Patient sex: F
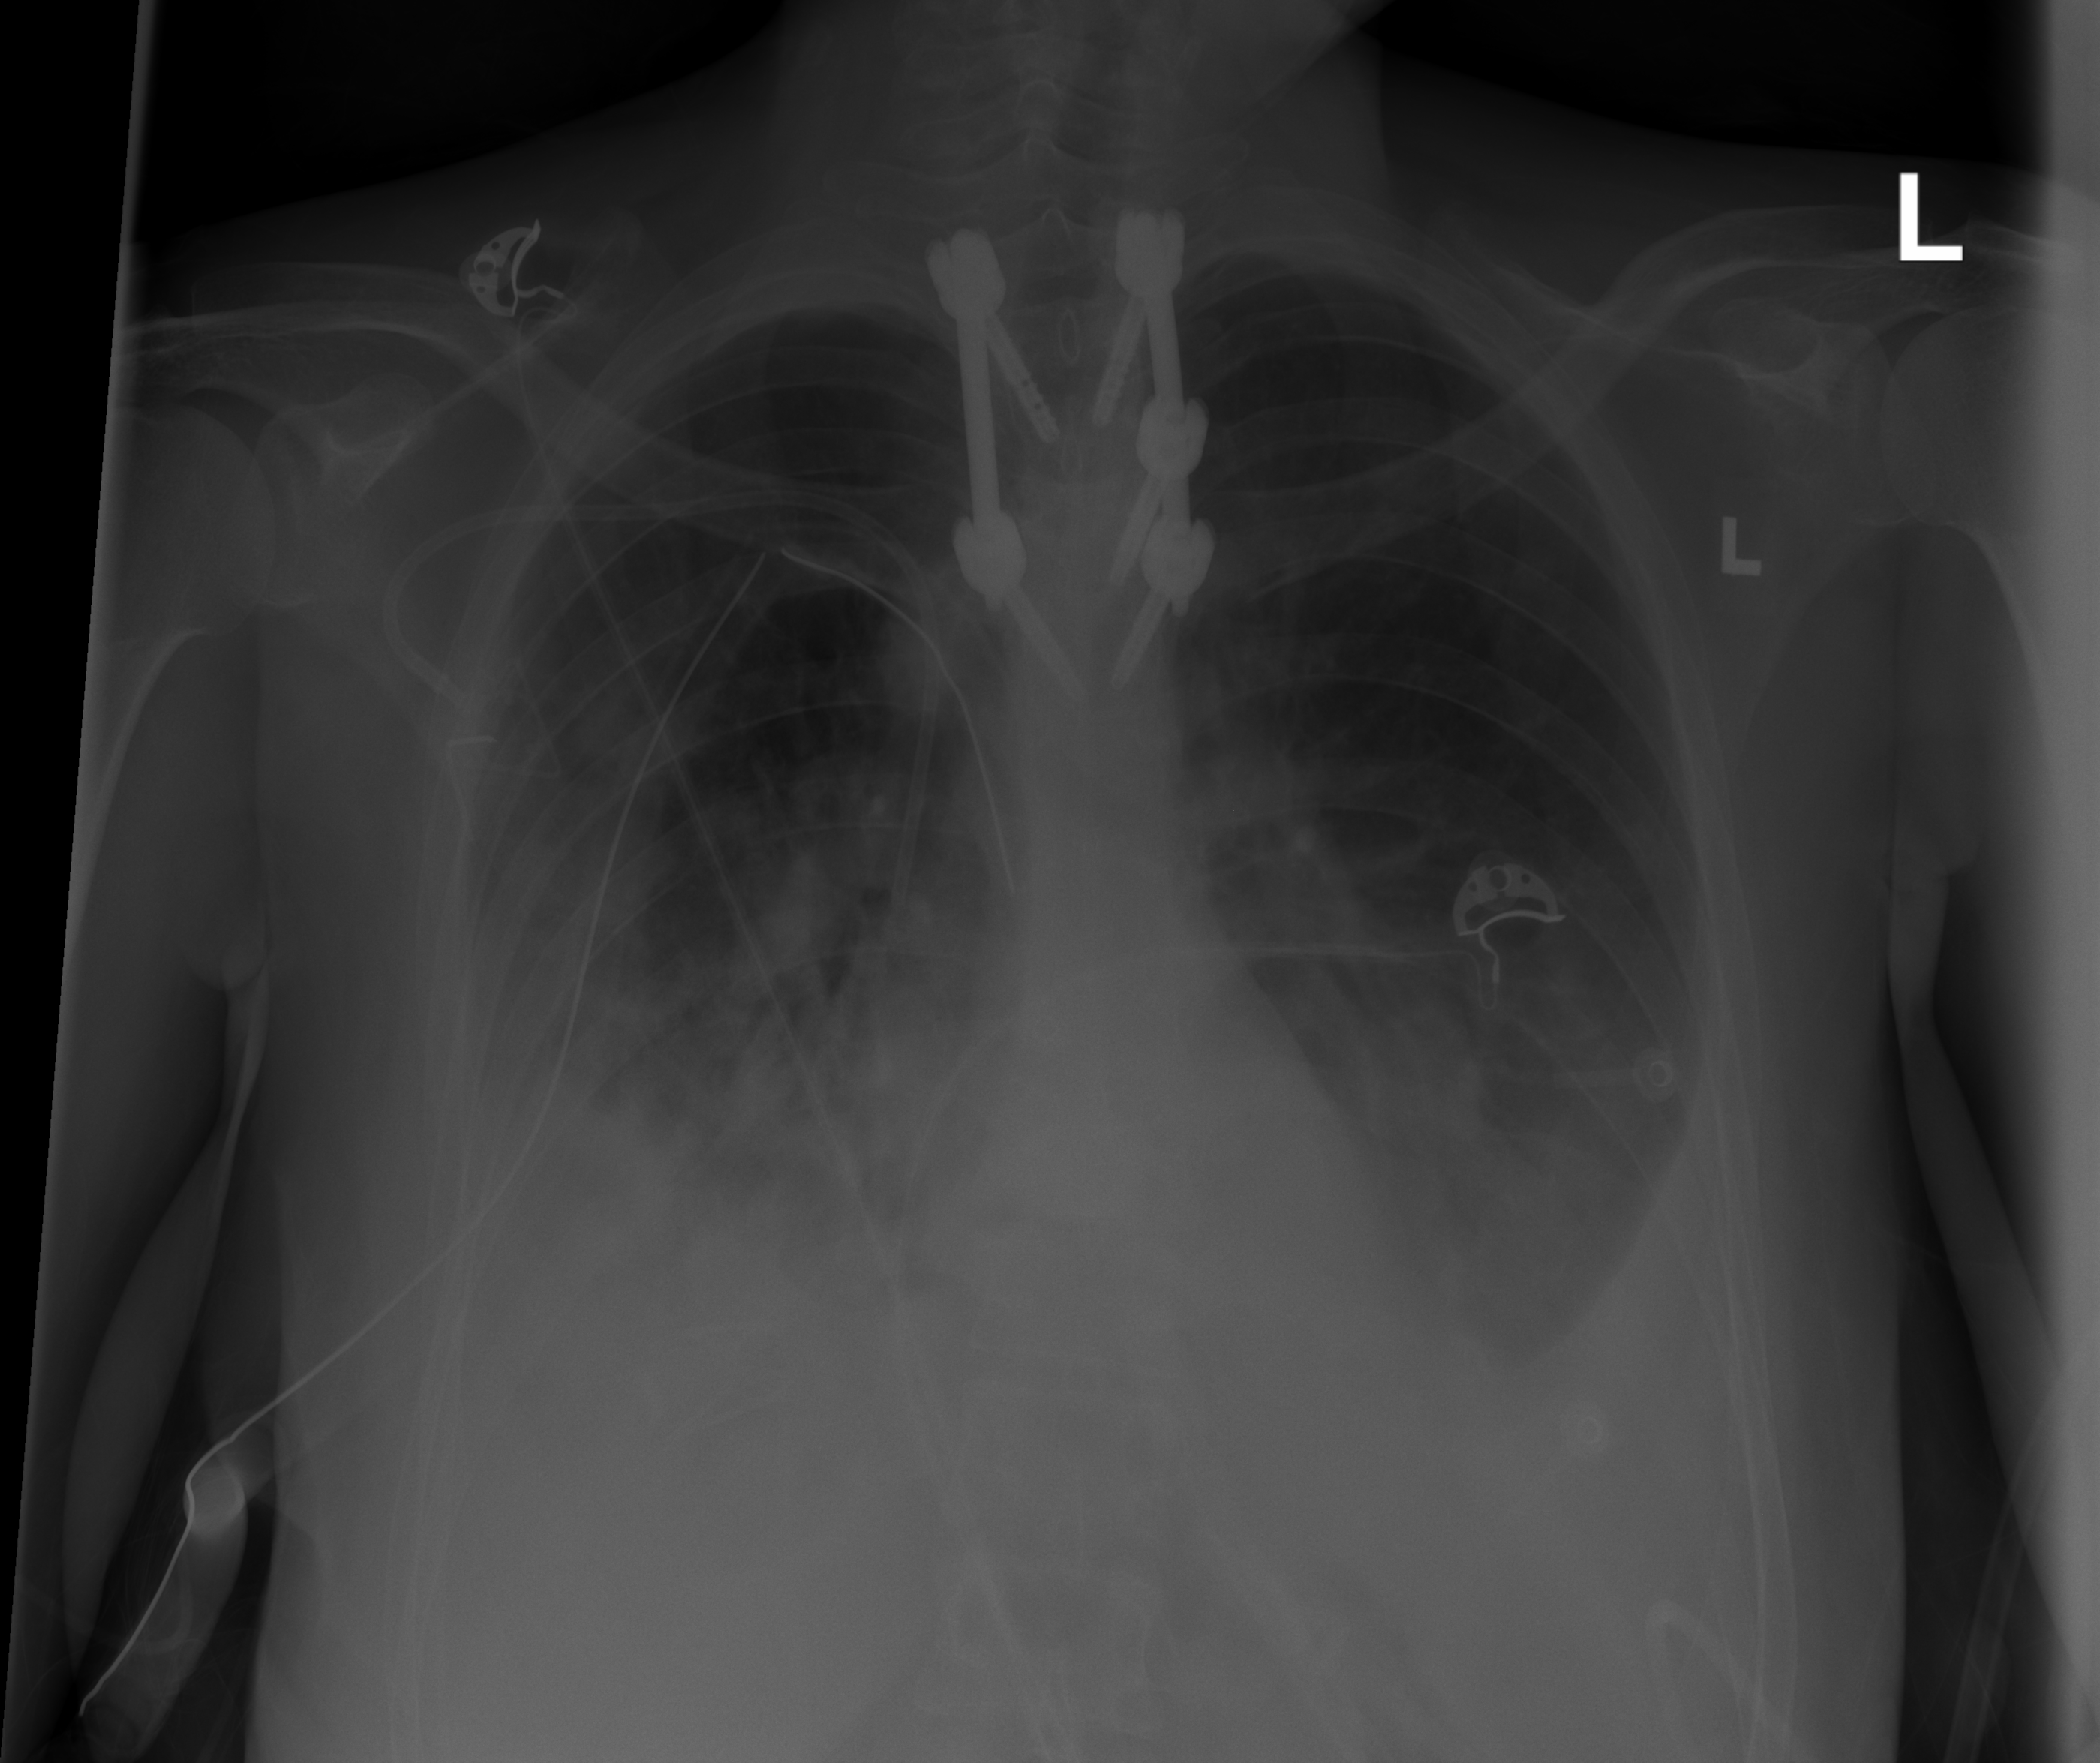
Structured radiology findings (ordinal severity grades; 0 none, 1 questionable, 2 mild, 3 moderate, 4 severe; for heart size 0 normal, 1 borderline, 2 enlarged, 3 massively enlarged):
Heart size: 2
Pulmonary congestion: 0
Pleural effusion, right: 2
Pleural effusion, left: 2
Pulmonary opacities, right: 2
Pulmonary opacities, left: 0
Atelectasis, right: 3
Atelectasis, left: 3